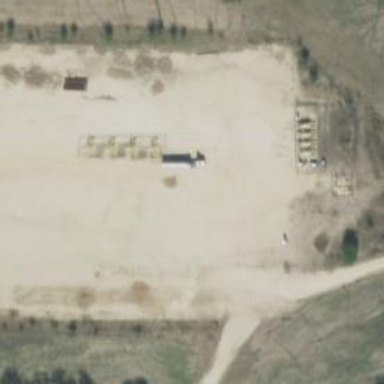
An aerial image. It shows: Petroleum well.